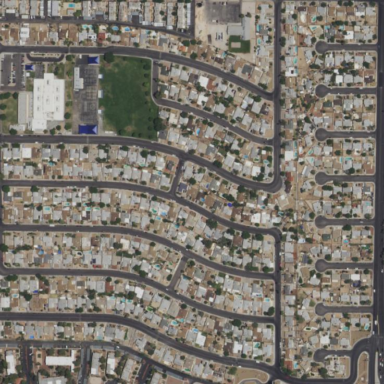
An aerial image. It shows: Residential area.